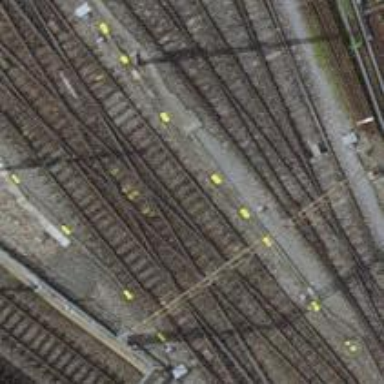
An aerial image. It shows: Railway yard with electrified tracks and single track.